Interaction volume radius: 5 \u00c5
Interaction volume height: 15 \u00c5
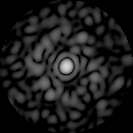
Disorder parameter: 0.8251